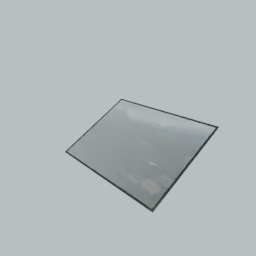
Label: decoration